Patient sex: M
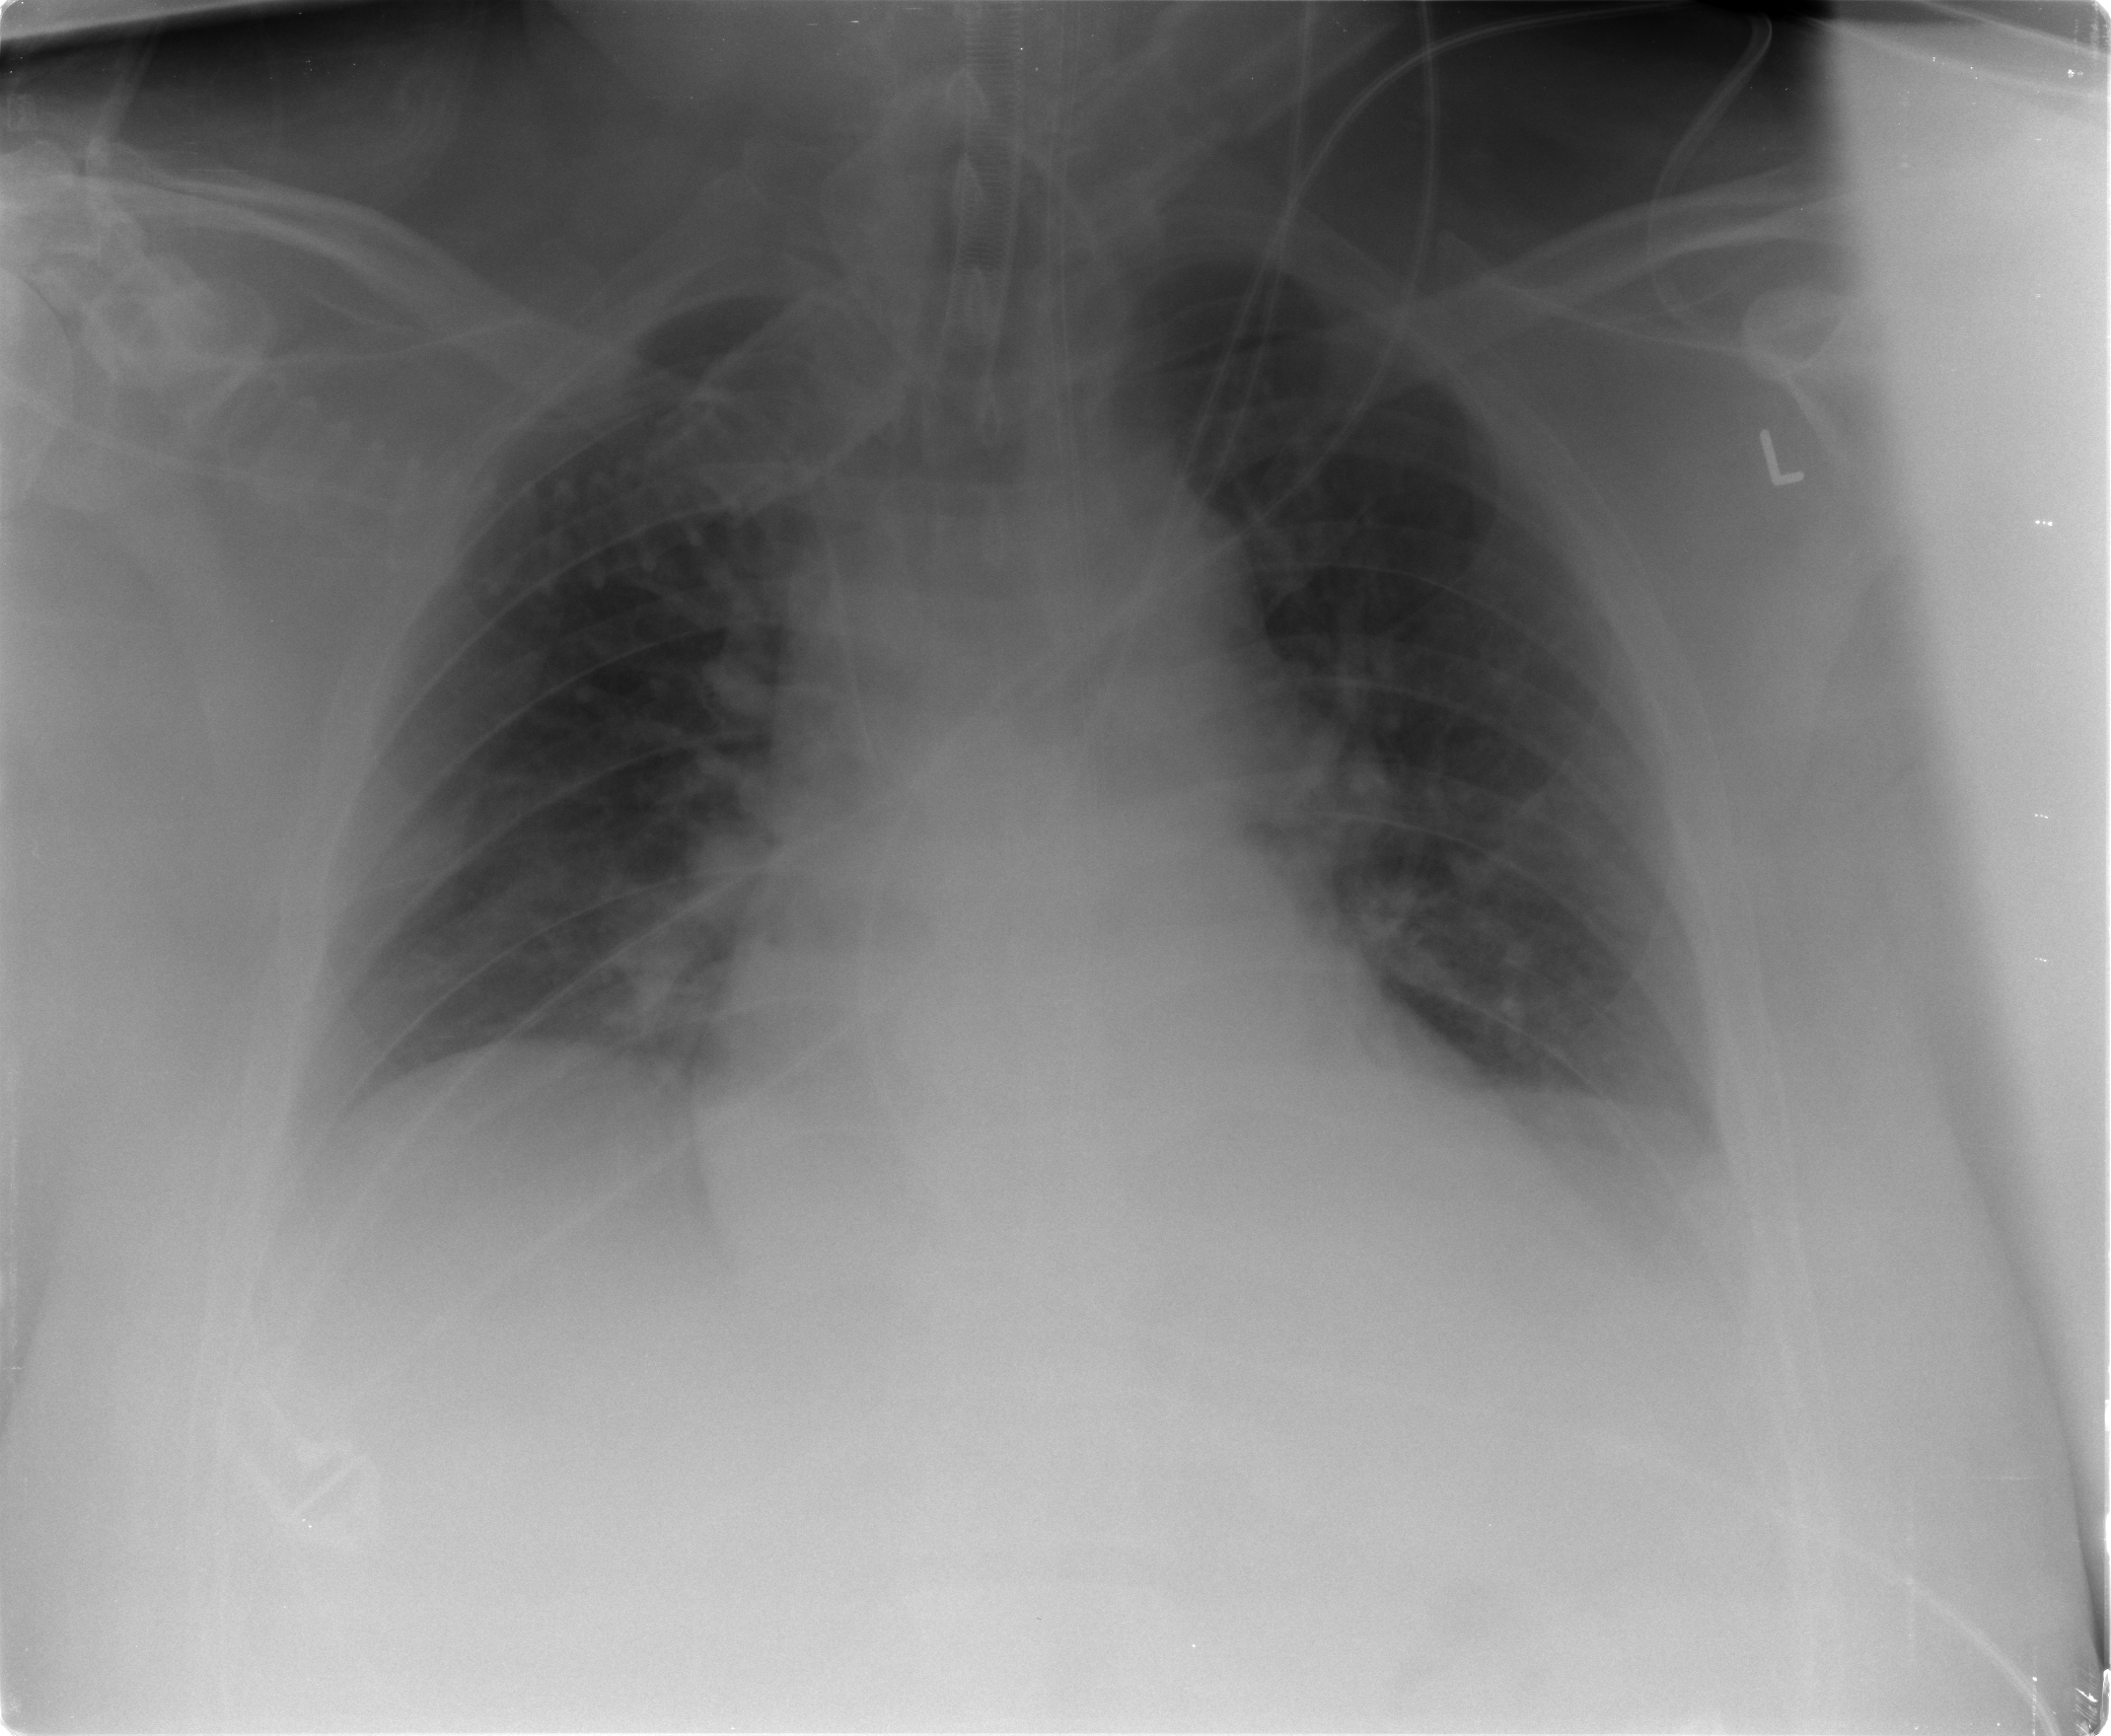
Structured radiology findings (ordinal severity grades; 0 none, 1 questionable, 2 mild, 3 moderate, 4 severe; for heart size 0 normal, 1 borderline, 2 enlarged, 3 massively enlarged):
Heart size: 2
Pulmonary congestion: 1
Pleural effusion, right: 0
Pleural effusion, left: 1
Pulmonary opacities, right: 0
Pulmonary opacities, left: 0
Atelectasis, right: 2
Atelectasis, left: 1